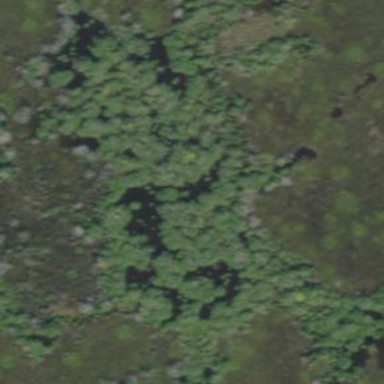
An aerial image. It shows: Pond with natural water.